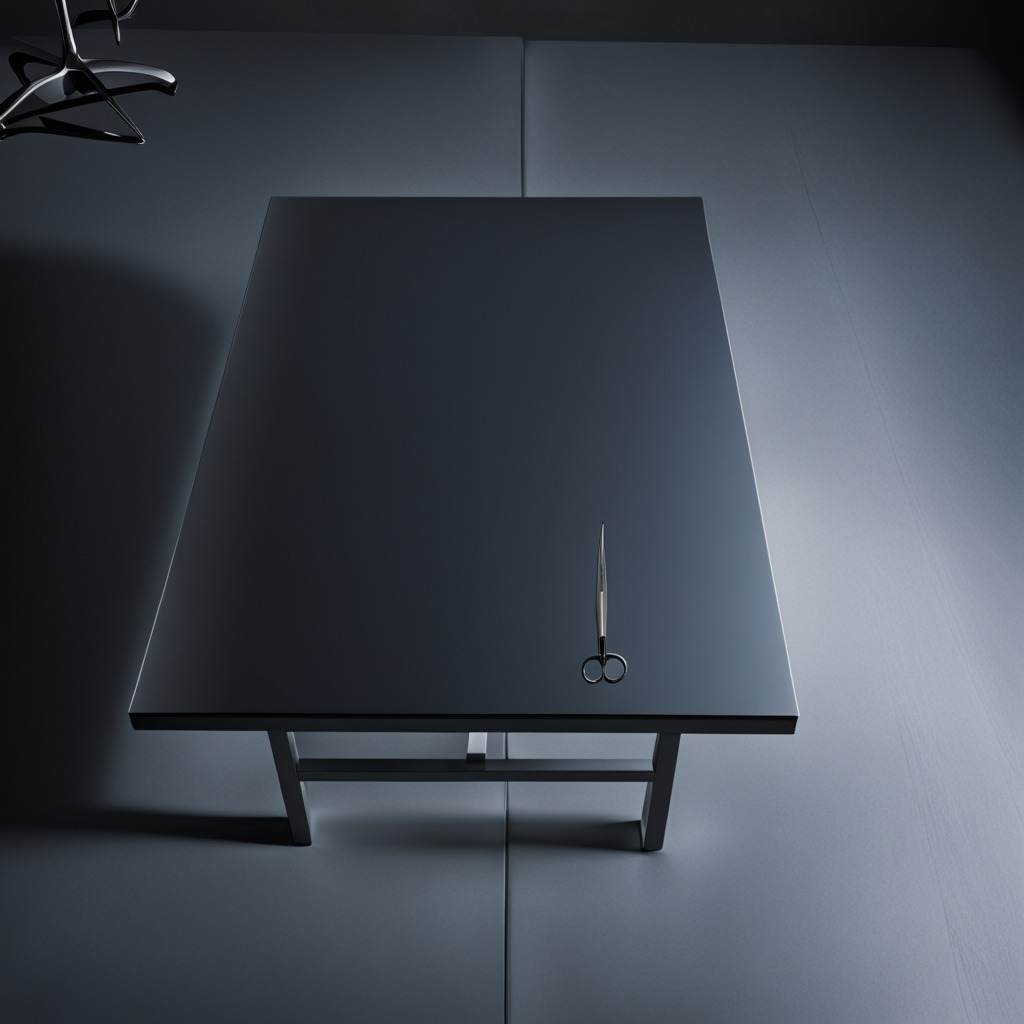
A scissor lies on a clean empty table in a basement in the evening soft directional lighting on the tabletop realistic grain studio-quality clarity centered framing